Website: crate-barrel
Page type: customer-info-address
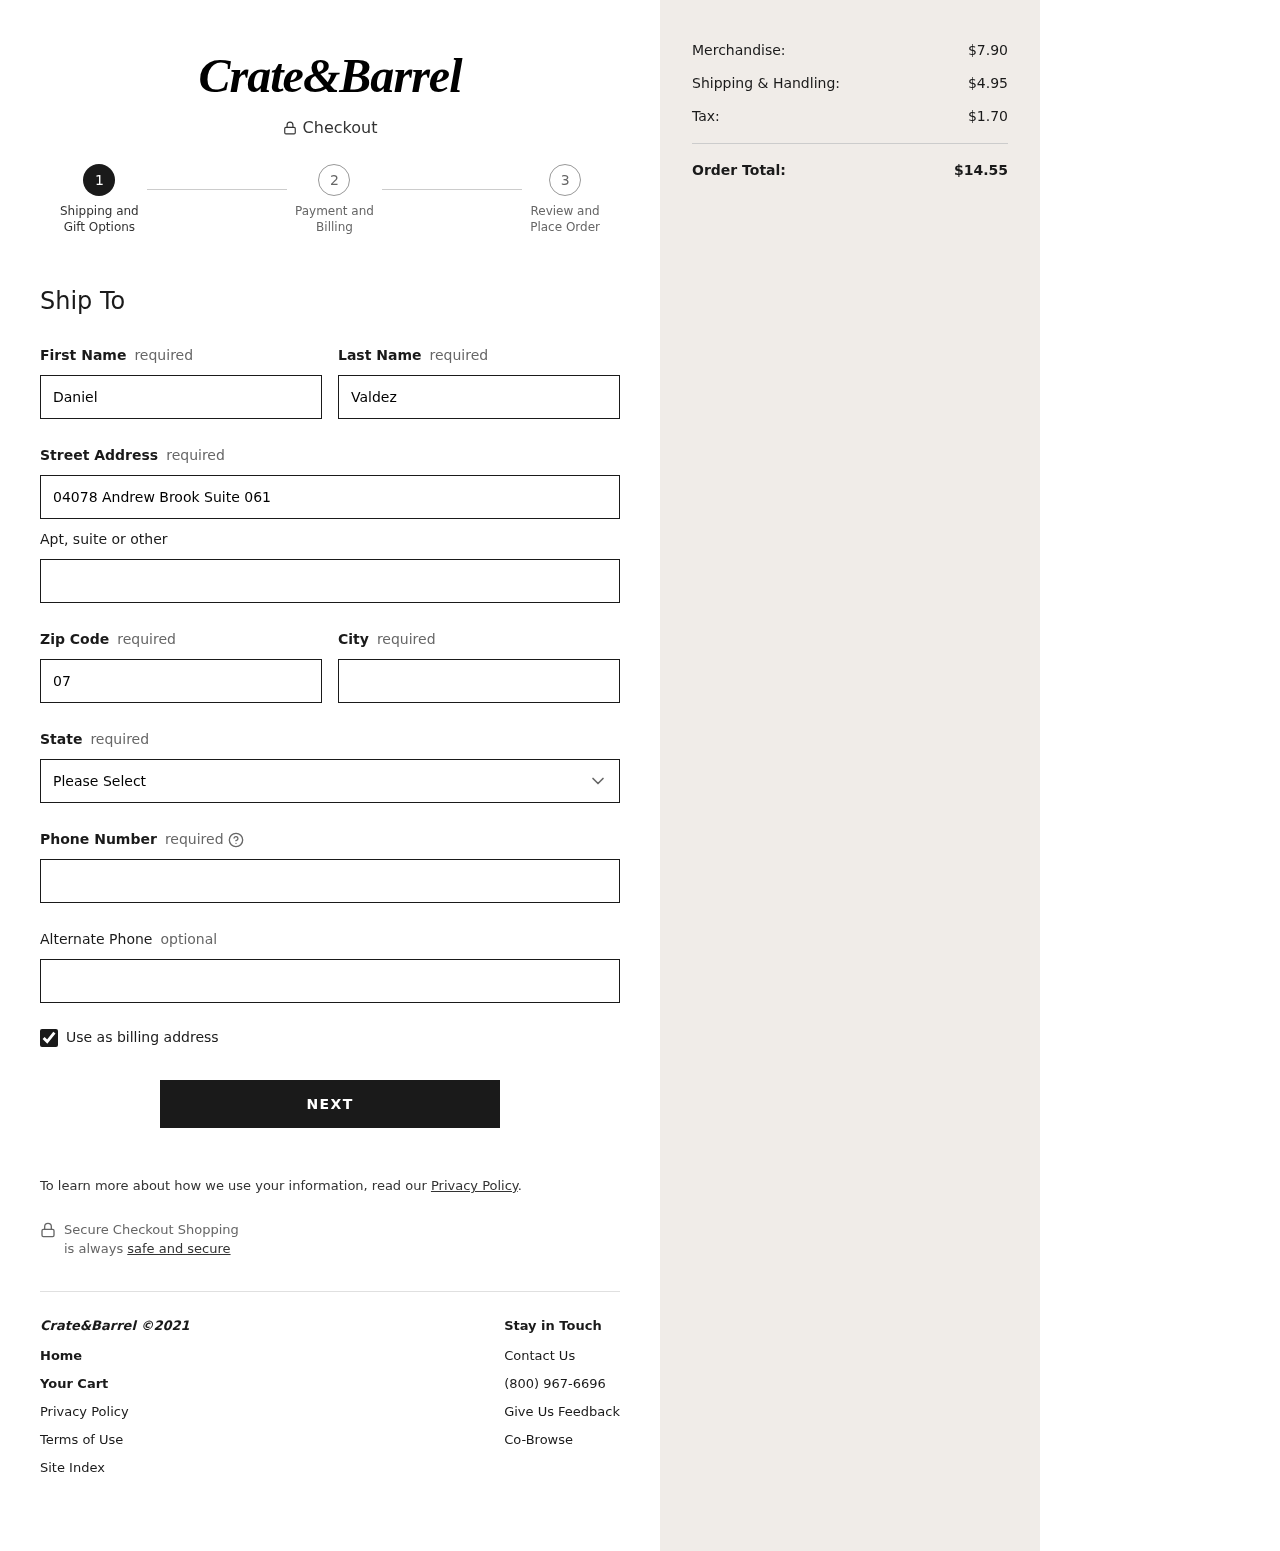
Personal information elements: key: PII_STATE
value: AS
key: PII_FIRSTNAME
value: Daniel
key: PII_LASTNAME
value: Valdez
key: PII_STREET
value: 04078 Andrew Brook Suite 061
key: PII_POSTCODE
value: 07401
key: PII_CITY
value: South Adamstad
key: PII_PHONE
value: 4633223416
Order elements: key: ORDER_SUBTOTAL
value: $7.90
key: ORDER_SHIPPING_COST
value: $4.95
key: ORDER_TAX
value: $1.70
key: ORDER_TOTAL
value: $14.55